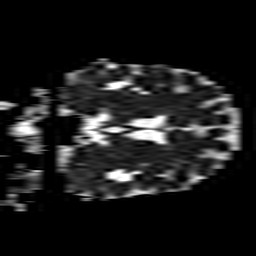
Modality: ADC
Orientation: coronal
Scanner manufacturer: philips
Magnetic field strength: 1.5 T
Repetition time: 4.064 s
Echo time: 0.06922 s